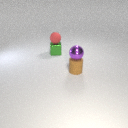
small purple metal sphere above small brown rubber cylinder